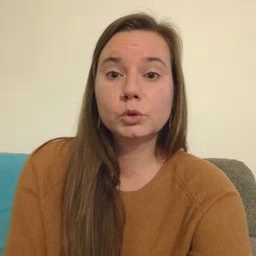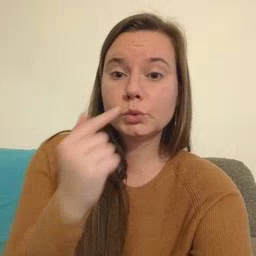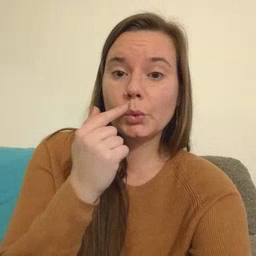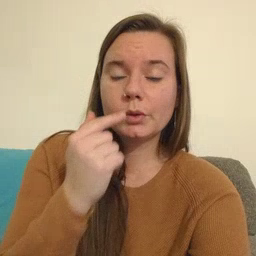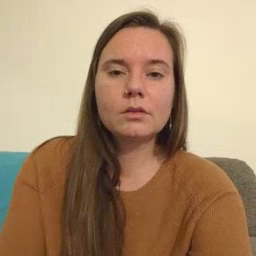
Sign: tooth